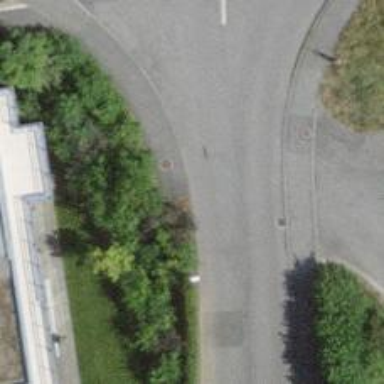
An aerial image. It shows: Kerb barrier.